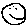
Label: smiley face